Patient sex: M
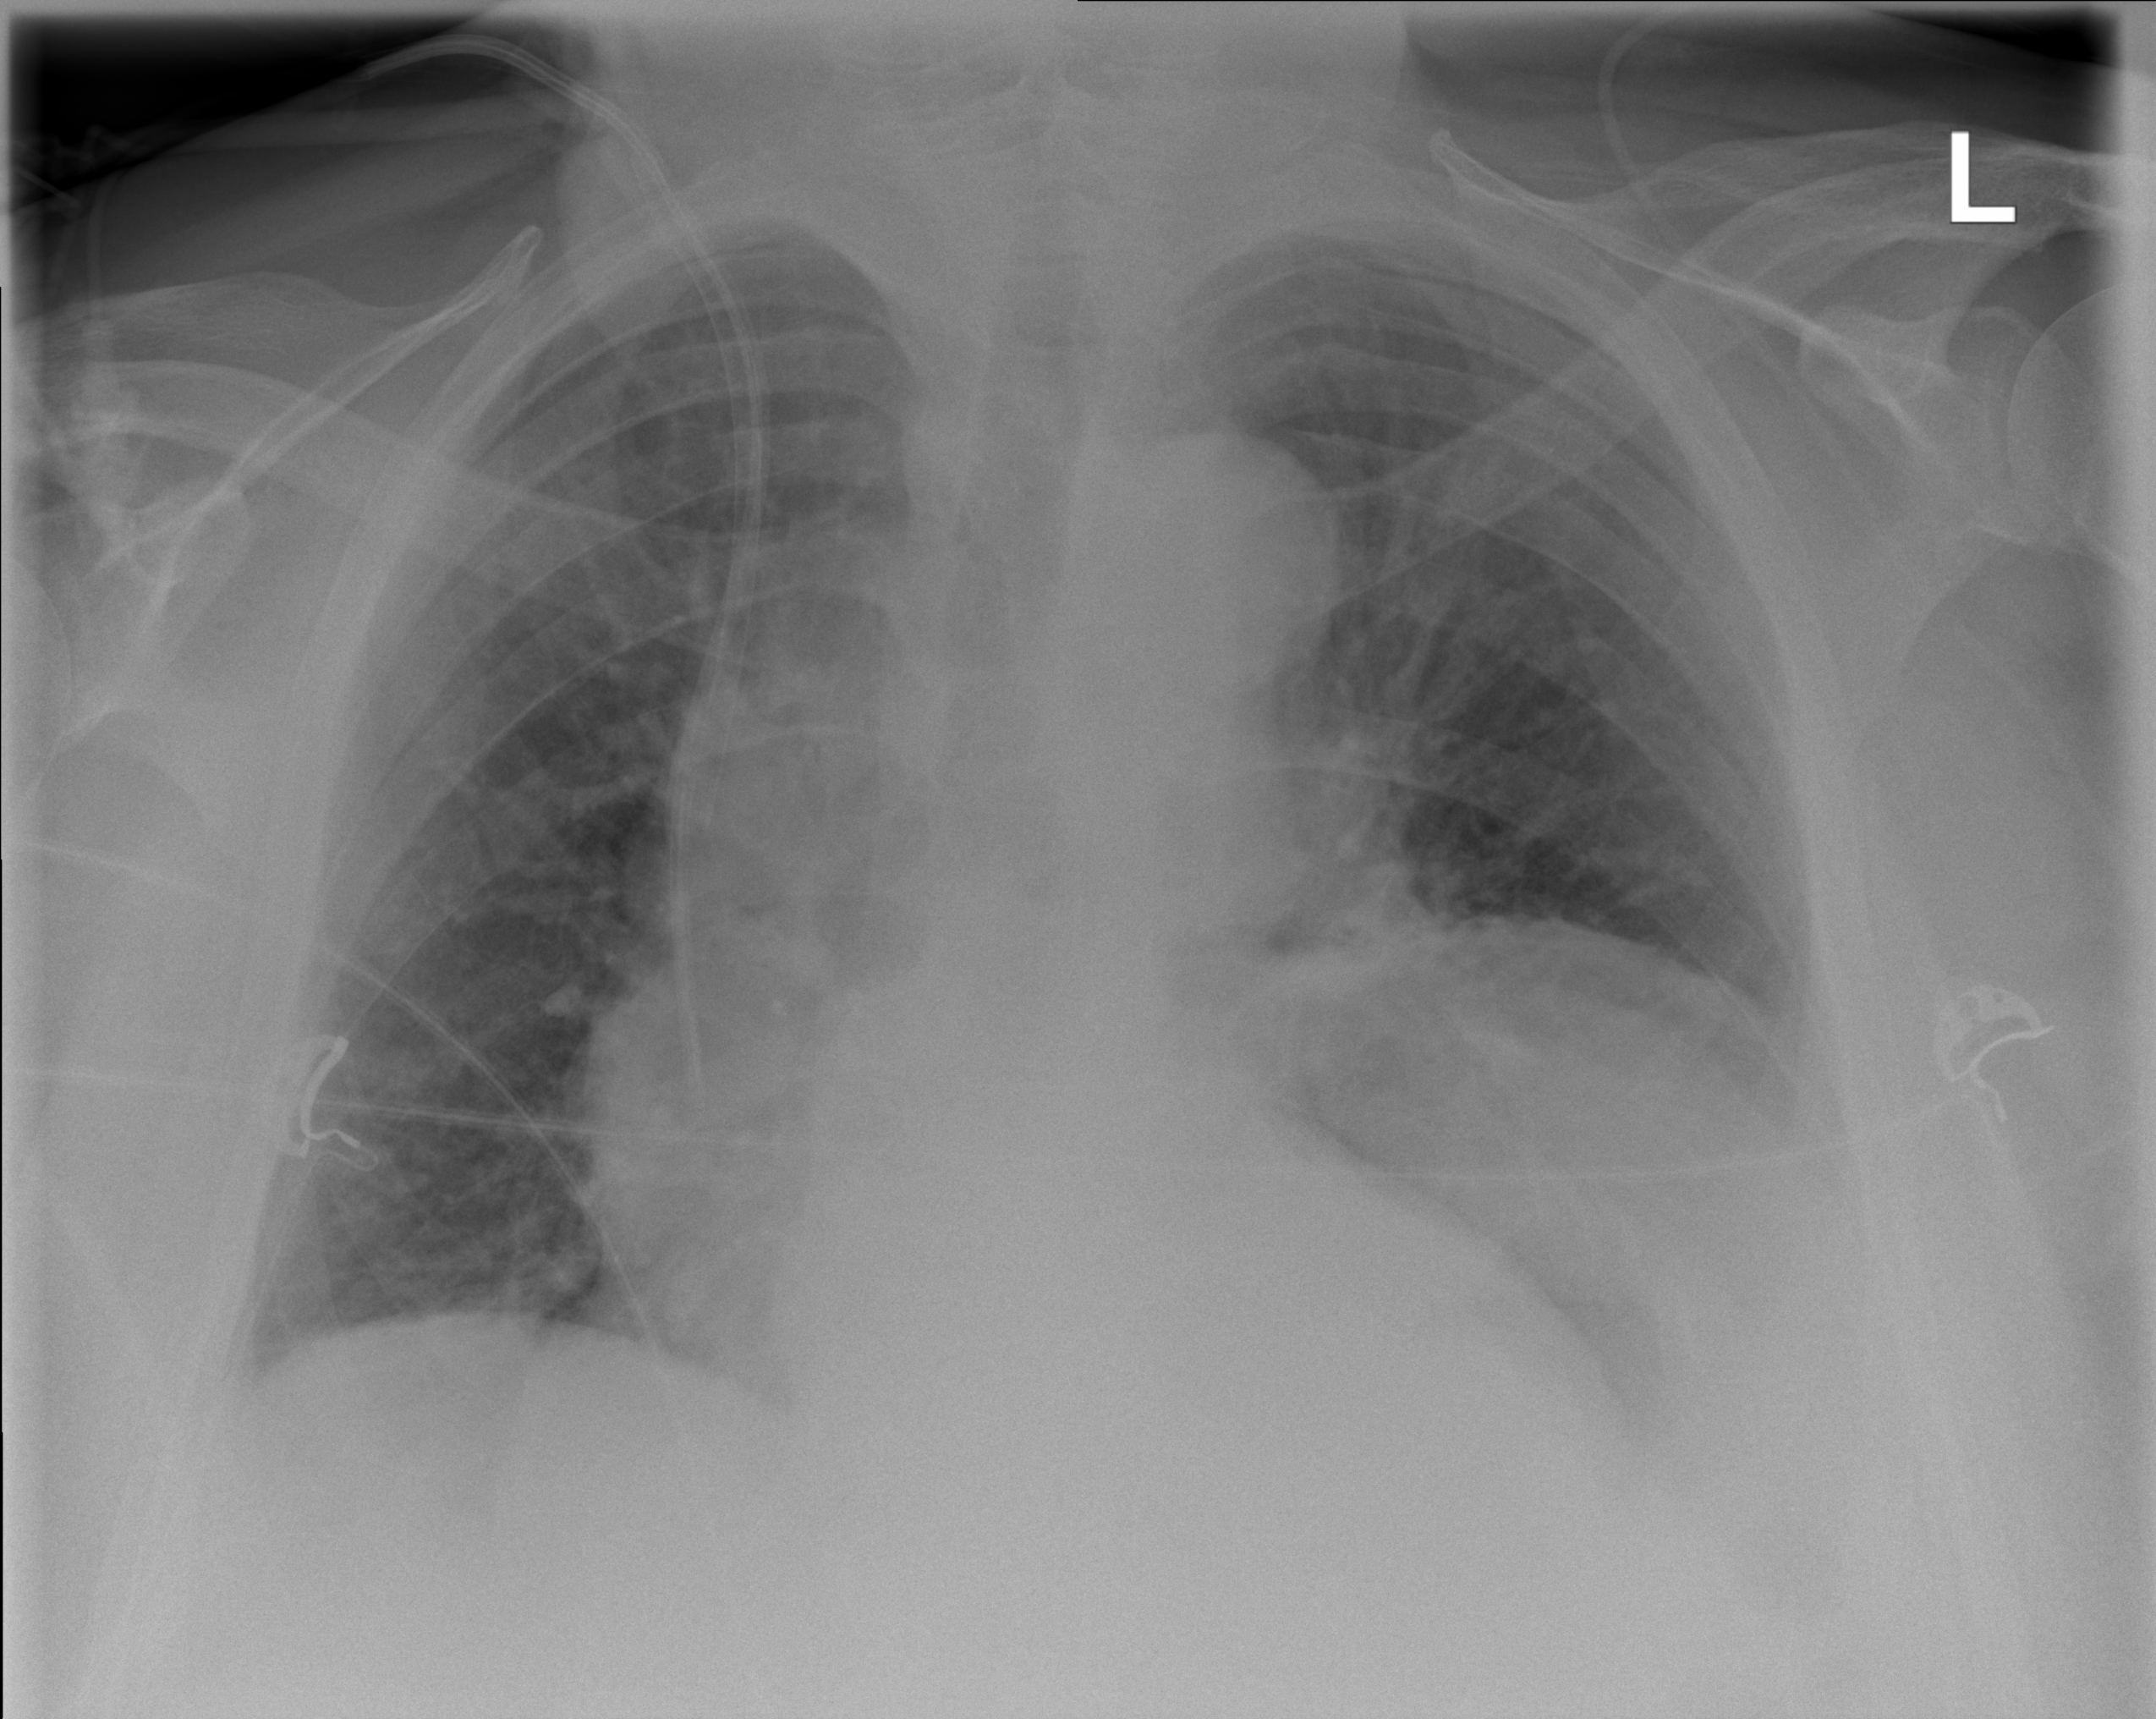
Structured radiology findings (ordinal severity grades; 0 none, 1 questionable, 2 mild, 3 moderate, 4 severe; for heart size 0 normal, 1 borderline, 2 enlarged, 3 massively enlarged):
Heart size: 2
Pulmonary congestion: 2
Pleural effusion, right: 0
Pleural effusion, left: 0
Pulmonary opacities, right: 0
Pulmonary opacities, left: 0
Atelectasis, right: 0
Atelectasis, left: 2